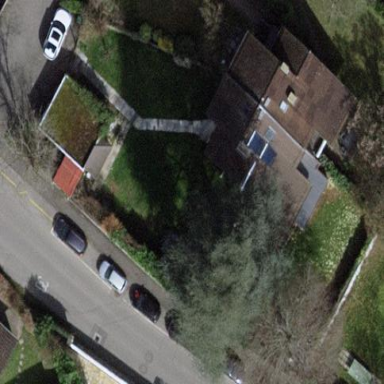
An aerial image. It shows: Garden enclosed by fence.